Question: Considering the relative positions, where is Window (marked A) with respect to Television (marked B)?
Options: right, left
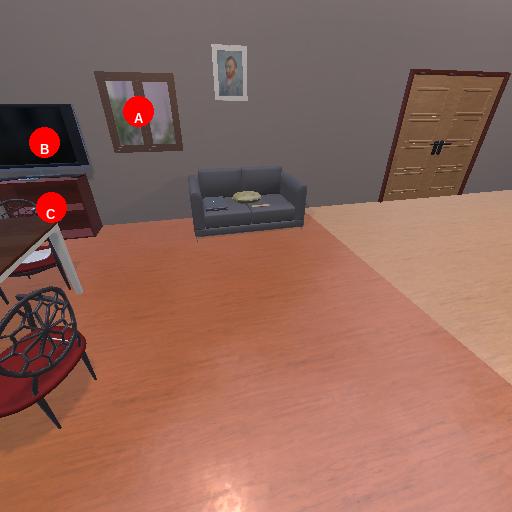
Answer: right